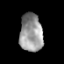
Tissue: prostate
Cell type: T cells
Senescence score: 0.3589
Nuclear area (px): 849
Mean DAPI intensity: 152.446